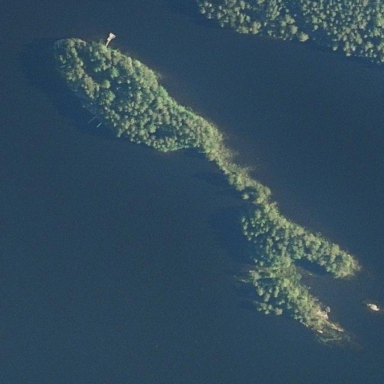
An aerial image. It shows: Islet surrounded by woodland.